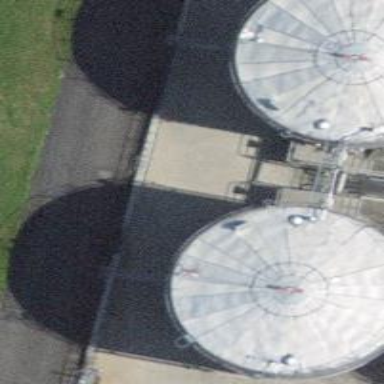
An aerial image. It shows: Storage tank which is man-made.